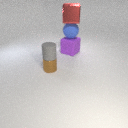
large blue rubber sphere above large purple rubber cube